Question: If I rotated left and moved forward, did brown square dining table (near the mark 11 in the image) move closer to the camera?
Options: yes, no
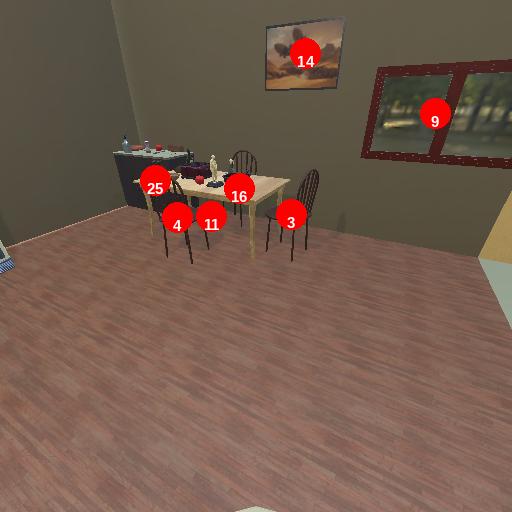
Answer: yes